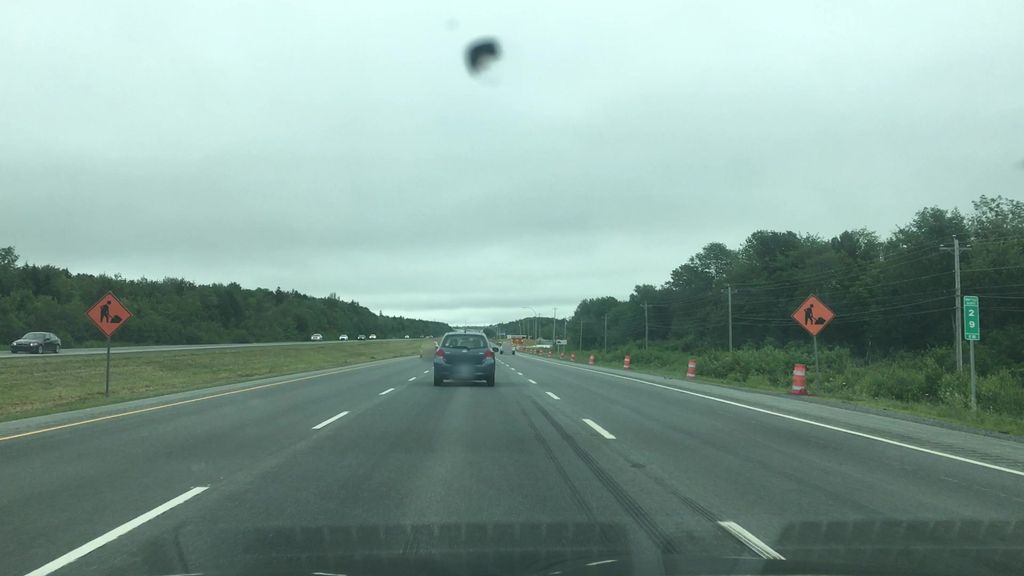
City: halifax